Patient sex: M
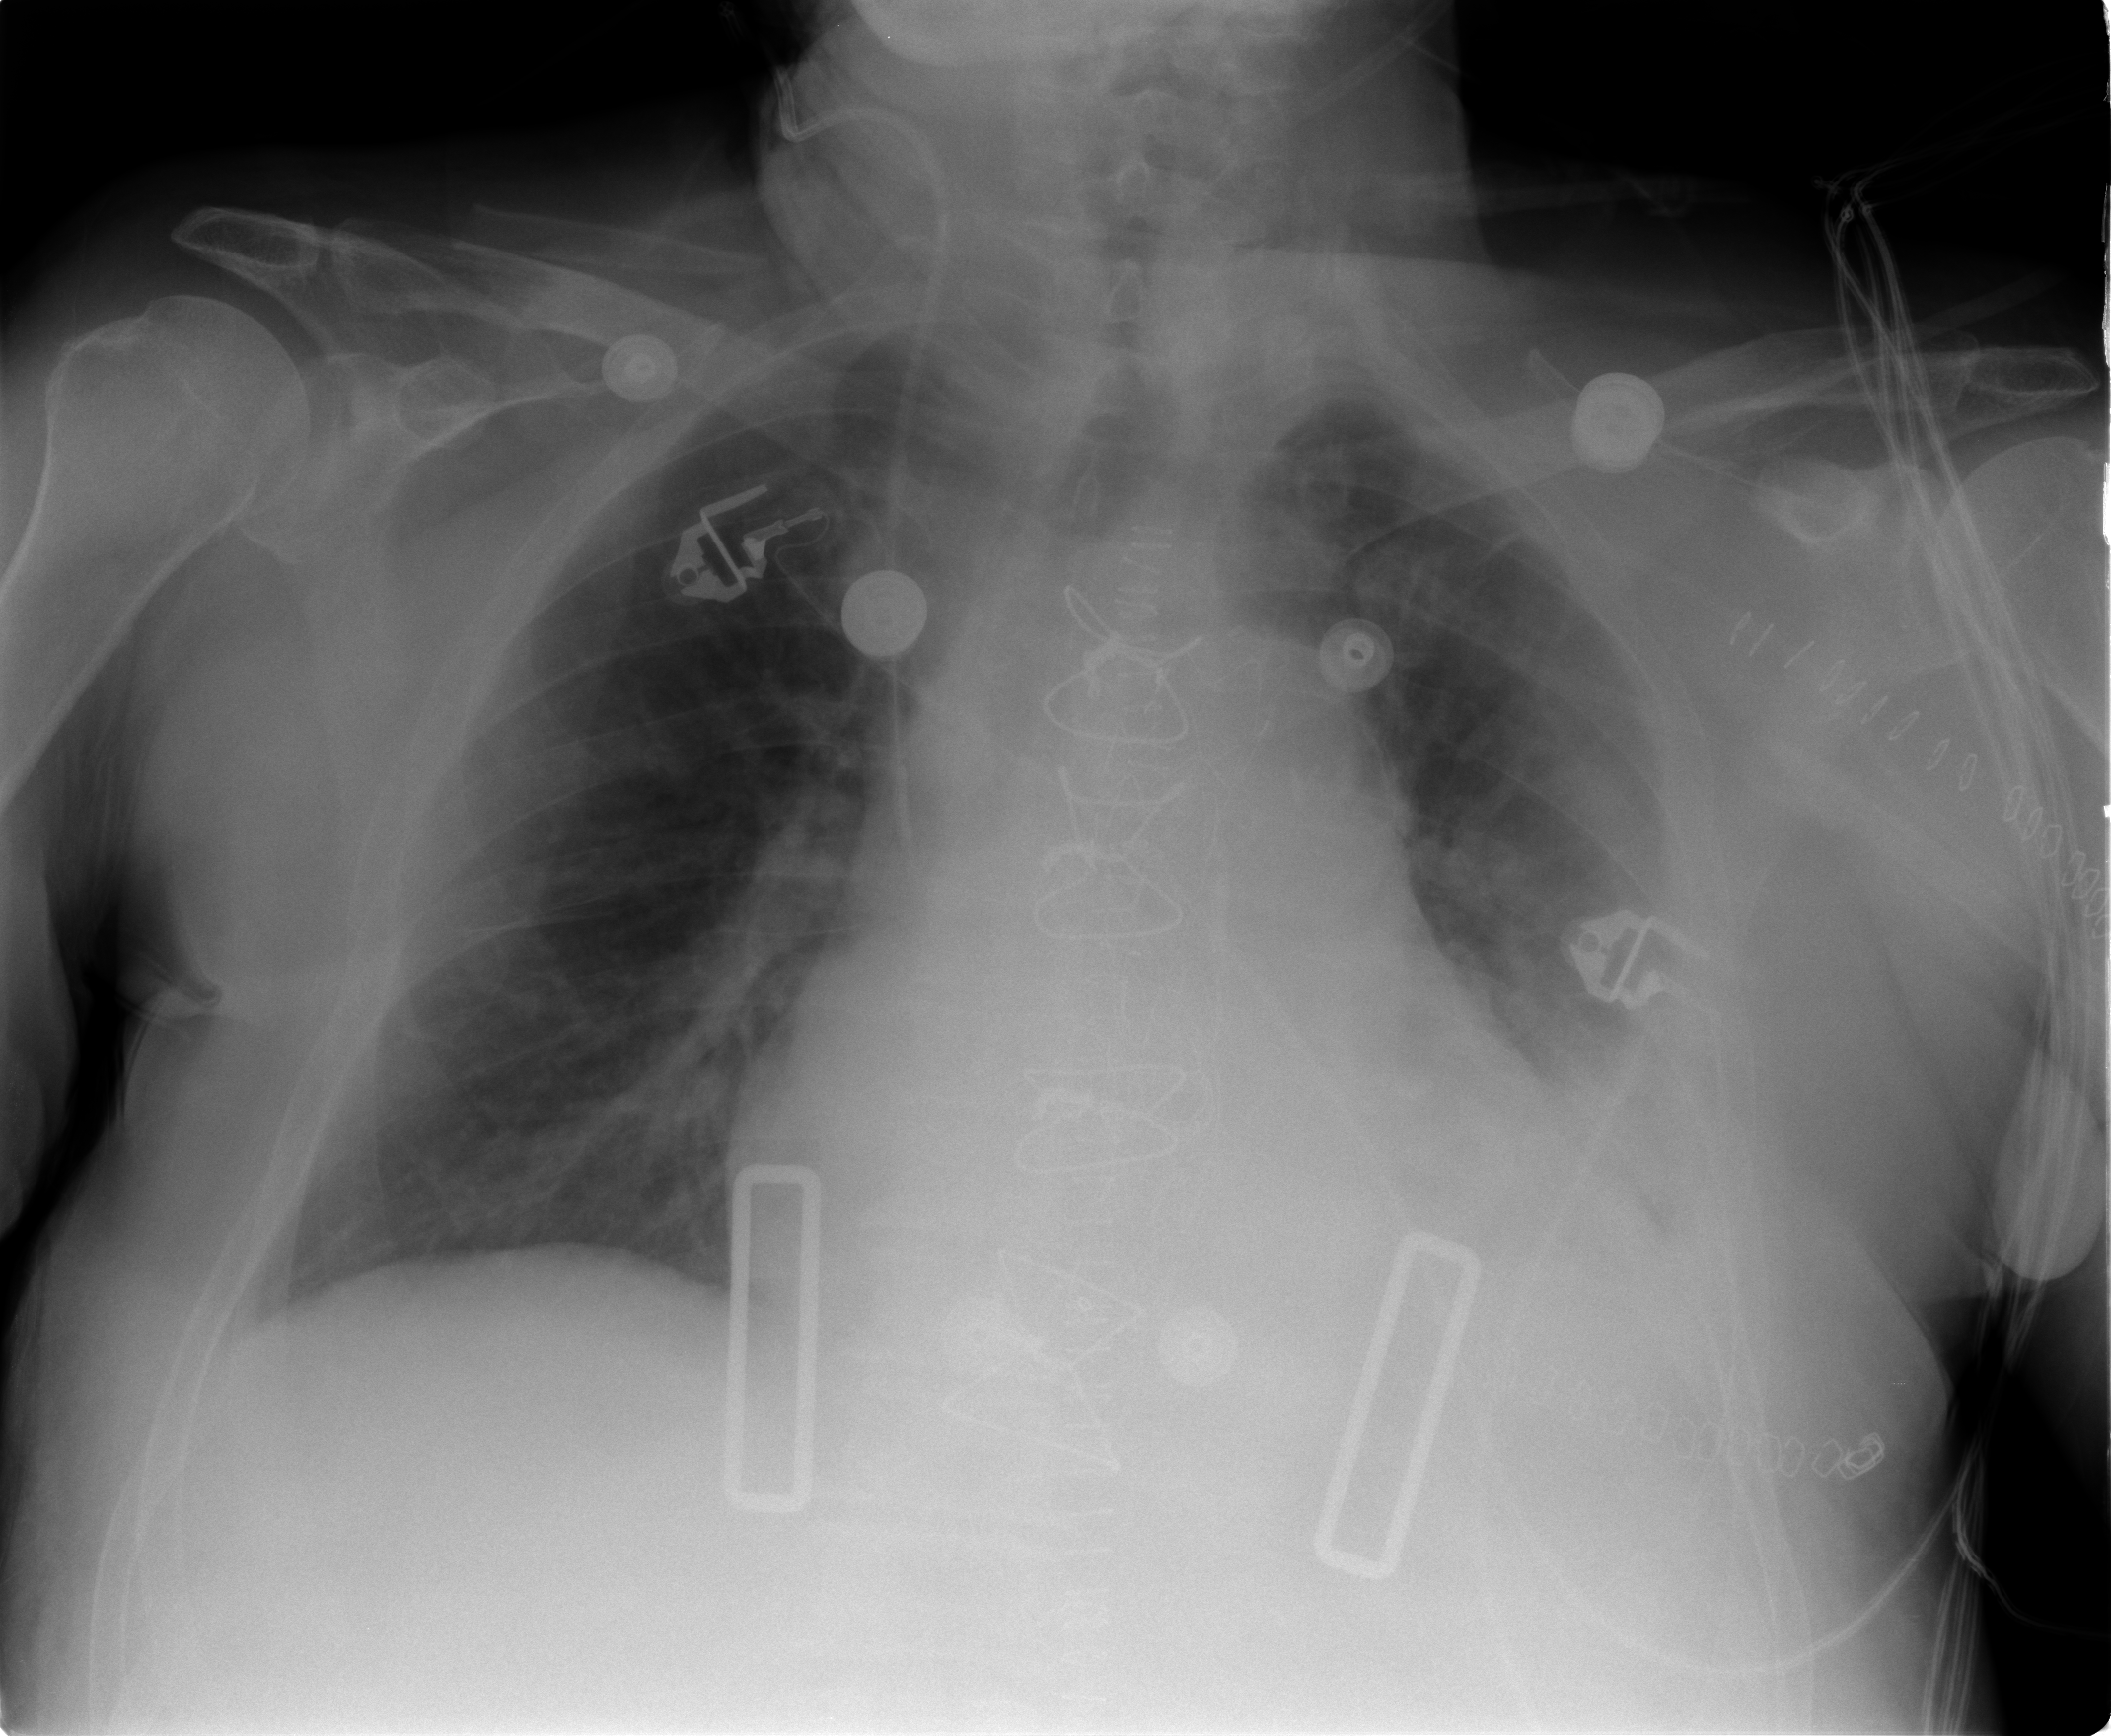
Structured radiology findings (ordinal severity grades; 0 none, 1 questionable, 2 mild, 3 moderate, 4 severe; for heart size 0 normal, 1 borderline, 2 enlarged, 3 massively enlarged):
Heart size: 2
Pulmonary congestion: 0
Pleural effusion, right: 0
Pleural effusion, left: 2
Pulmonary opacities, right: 0
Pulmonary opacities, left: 1
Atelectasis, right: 1
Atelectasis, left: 3